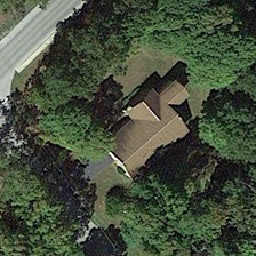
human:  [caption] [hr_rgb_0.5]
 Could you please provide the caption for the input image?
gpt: The cottage by the road was surrounded by thick trees.

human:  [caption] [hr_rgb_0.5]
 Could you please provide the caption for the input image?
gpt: a narrow path passes through the doorway of the house .

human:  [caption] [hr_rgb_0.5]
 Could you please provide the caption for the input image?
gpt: The cottage on the side of the road is surrounded by thick trees.

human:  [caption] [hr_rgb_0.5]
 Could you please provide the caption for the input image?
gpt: The cottage next to the street was surrounded by dense trees.

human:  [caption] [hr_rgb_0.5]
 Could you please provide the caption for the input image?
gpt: The cabin on the side of the road was surrounded by thick trees.